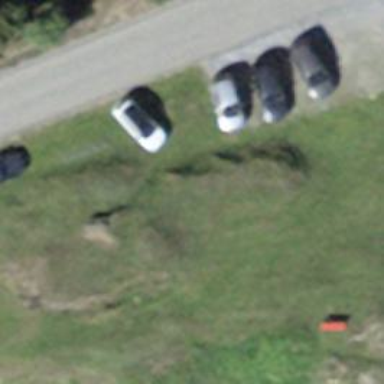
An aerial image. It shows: Bench for seating.